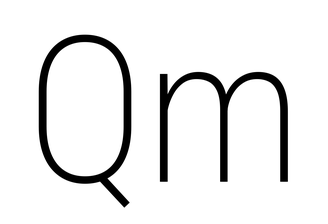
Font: Roboto_Condensed_ExtraLight